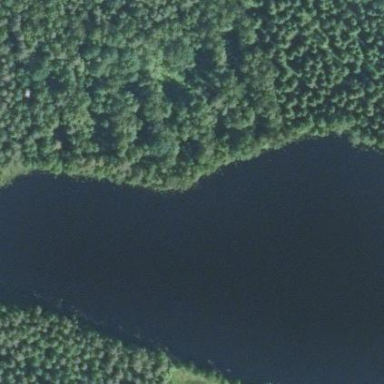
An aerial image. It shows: Pond with natural water.